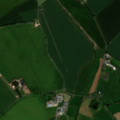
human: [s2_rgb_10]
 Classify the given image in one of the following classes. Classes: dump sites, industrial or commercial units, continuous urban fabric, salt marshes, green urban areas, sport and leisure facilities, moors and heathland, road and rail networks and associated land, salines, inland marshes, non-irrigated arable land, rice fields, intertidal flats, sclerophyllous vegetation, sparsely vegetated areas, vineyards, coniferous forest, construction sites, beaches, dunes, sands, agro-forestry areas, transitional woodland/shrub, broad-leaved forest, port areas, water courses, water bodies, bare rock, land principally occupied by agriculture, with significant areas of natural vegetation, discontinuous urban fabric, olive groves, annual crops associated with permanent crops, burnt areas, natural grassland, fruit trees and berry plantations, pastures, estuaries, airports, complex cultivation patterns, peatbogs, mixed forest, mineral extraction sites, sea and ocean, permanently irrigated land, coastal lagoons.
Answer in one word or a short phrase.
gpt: non-irrigated arable land, pastures